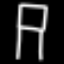
Label: chair